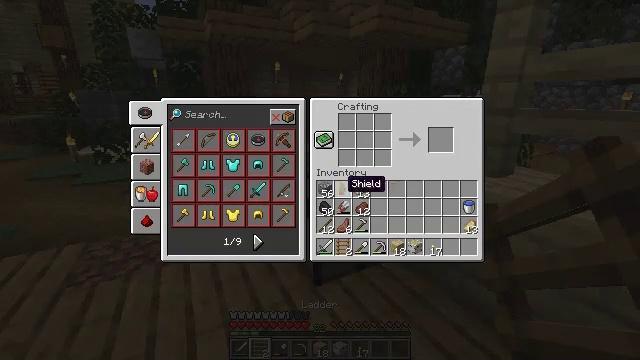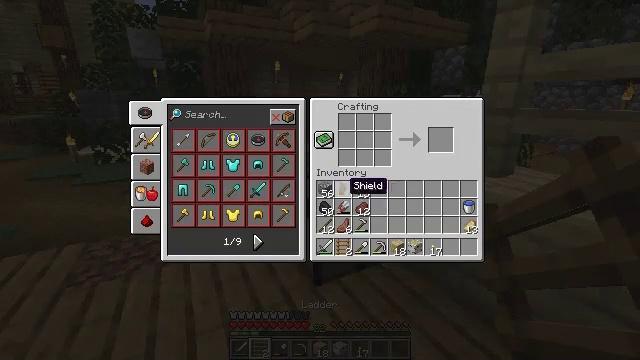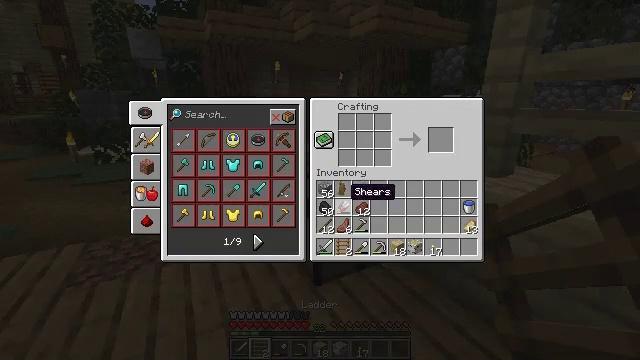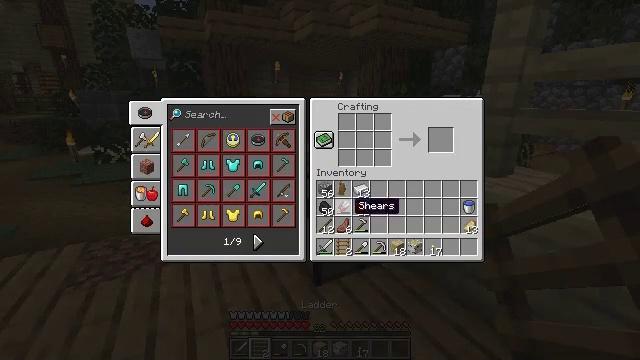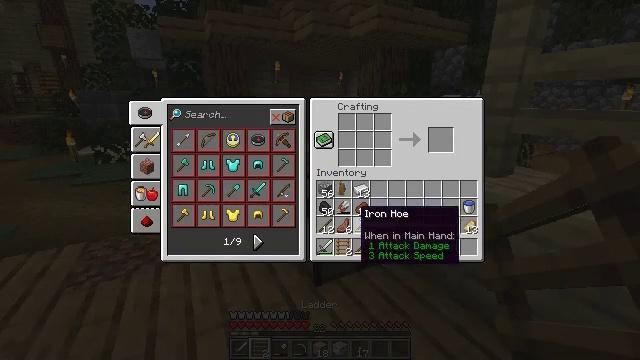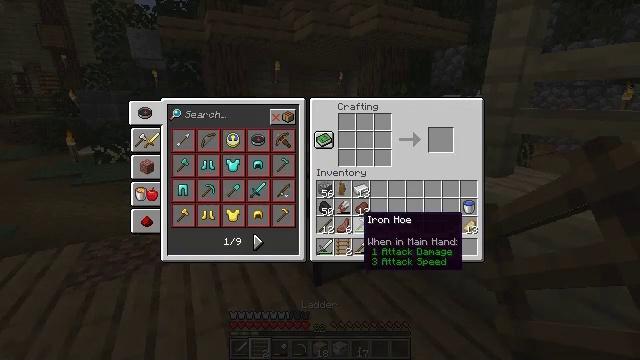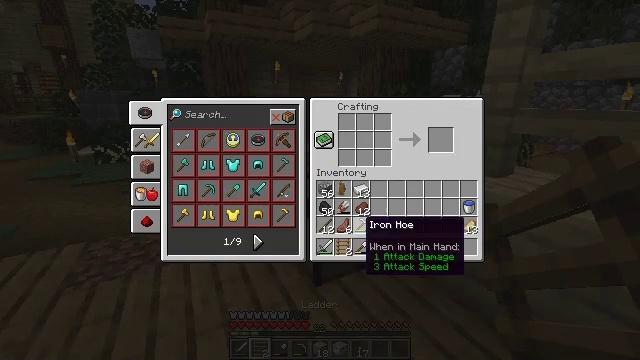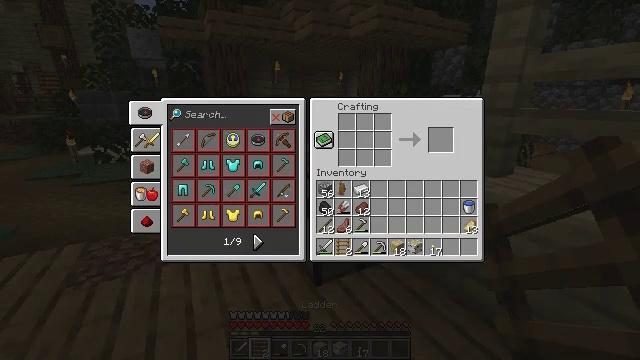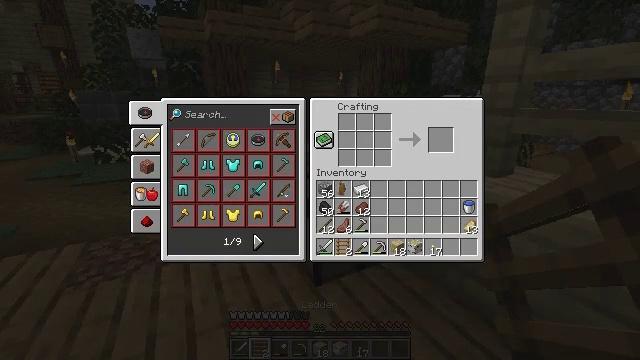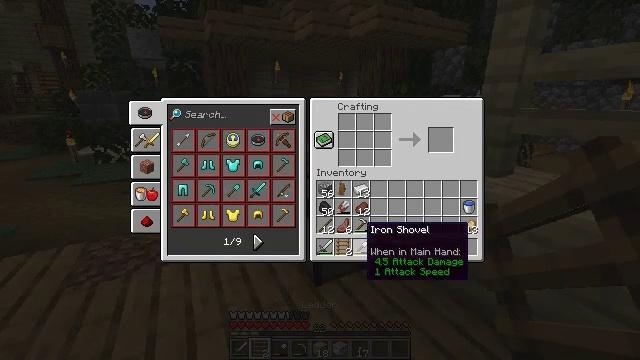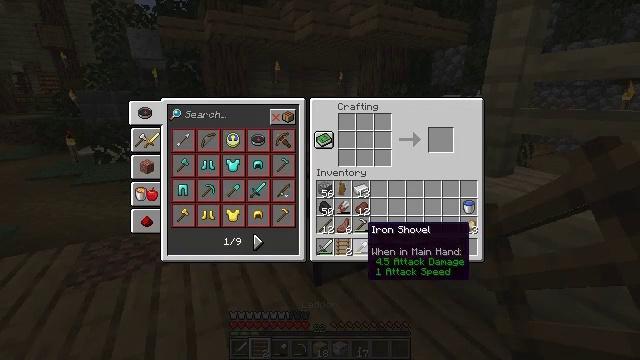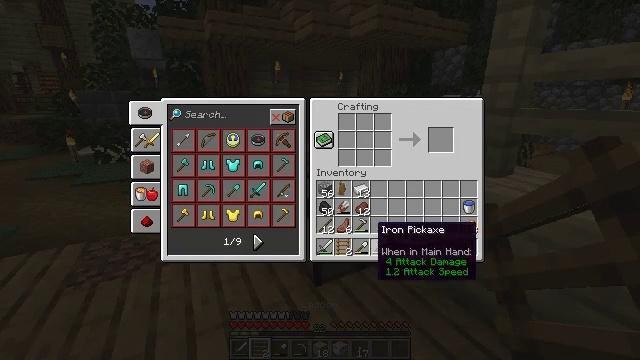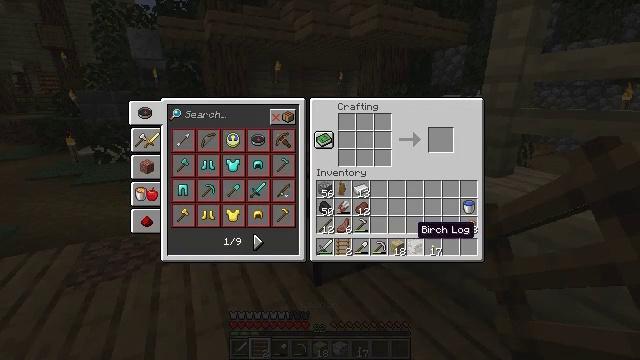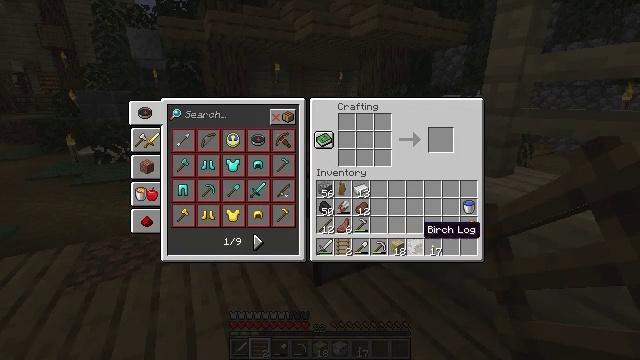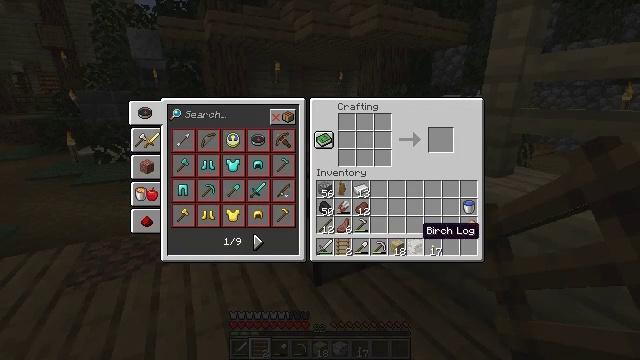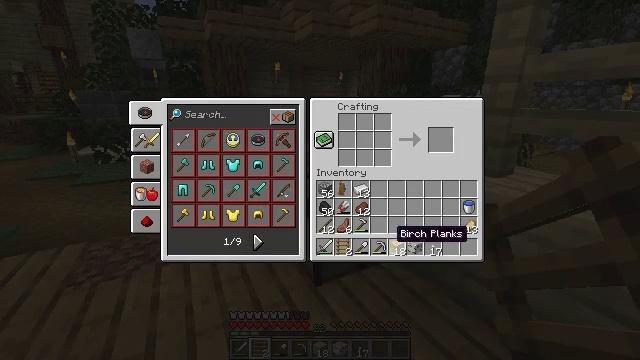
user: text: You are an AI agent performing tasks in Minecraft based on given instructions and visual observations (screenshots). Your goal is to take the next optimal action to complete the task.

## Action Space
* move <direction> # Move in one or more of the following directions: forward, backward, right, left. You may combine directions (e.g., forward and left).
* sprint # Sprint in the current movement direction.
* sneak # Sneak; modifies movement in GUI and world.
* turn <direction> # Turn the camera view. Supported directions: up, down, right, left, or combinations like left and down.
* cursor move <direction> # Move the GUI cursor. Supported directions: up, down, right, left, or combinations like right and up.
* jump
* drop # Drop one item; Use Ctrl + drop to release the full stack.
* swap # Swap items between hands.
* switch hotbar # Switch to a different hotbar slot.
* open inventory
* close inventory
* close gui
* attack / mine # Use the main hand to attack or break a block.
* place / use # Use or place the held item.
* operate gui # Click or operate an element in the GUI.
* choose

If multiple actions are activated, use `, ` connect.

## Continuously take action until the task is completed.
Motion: motion action
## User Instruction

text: Interact with the crafting table and craft a iron axe.
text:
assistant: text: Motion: no_op
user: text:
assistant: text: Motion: no_op
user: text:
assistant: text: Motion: cursor move down
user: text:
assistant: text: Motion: cursor move down
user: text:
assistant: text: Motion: no_op
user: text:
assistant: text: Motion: no_op
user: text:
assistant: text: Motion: no_op
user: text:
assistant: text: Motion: no_op
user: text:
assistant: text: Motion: no_op
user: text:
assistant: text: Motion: no_op
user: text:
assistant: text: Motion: cursor move right
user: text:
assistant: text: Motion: cursor move right
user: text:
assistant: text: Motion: no_op
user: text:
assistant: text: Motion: no_op
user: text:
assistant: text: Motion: cursor move left
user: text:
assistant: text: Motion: cursor move left
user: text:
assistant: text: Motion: cursor move left
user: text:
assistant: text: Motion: no_op
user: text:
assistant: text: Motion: no_op
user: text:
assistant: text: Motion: no_op
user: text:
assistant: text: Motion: no_op
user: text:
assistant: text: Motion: cursor move right
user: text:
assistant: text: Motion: cursor move right
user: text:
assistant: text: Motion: no_op
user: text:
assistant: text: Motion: no_op
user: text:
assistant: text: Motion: no_op
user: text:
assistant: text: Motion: no_op
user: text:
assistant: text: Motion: operate gui
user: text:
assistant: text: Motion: operate gui
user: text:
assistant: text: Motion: no_op